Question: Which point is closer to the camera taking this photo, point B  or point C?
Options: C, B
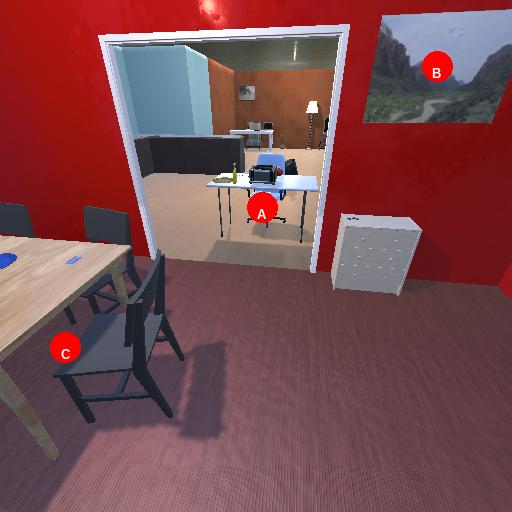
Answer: C